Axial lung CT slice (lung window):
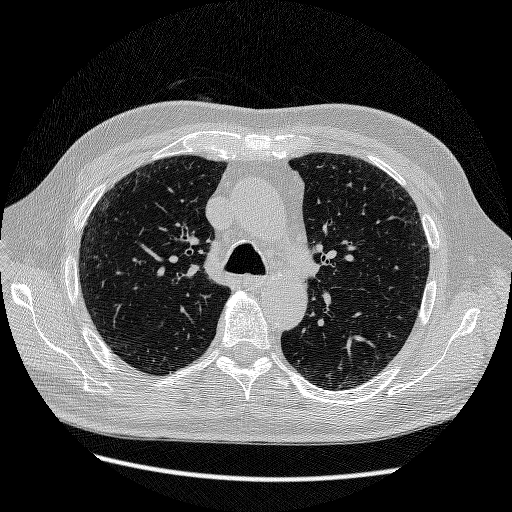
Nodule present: no